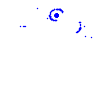
Particle: pion